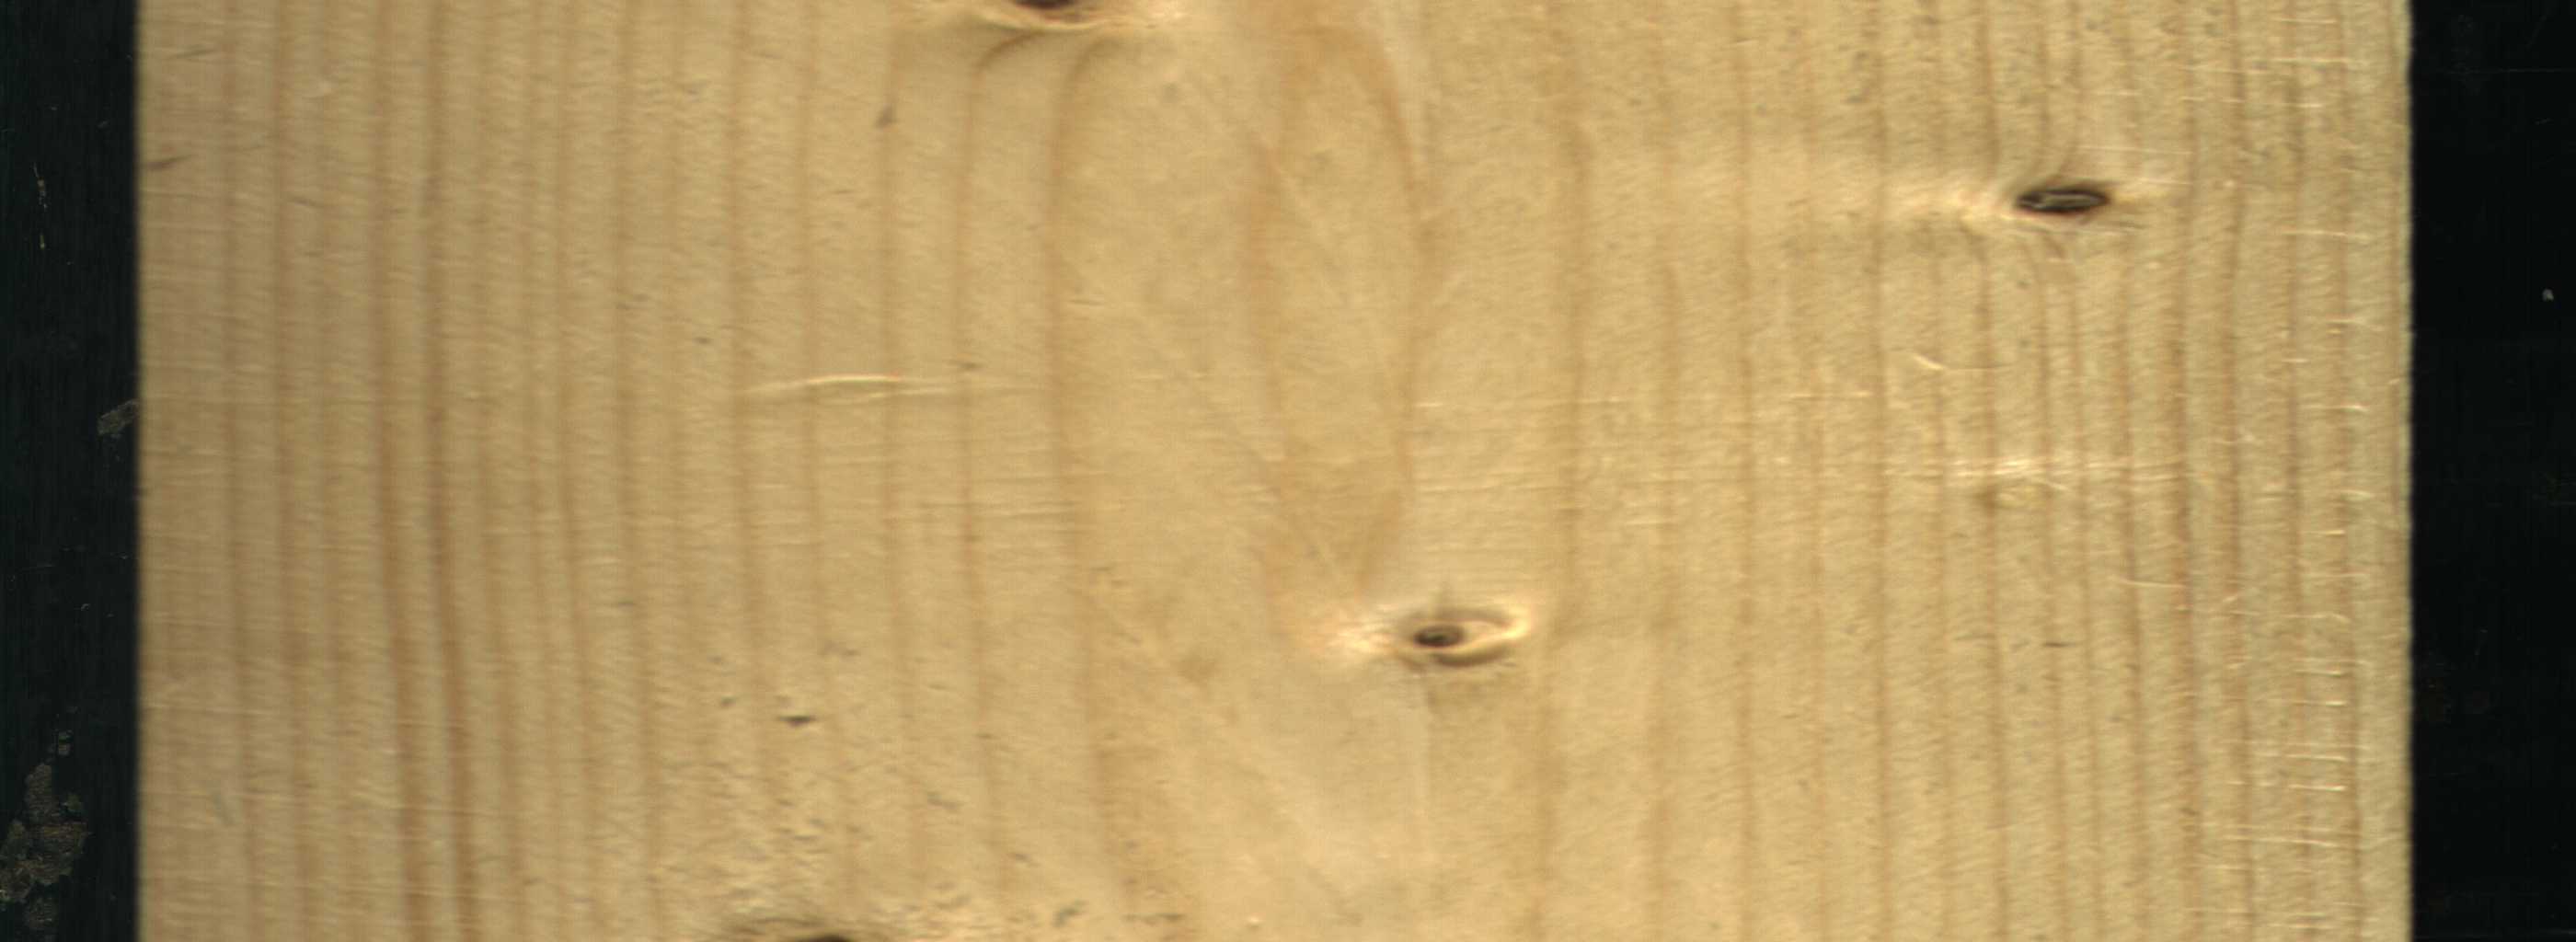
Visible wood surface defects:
Live_Knot
Live_Knot
Live_Knot
Live_Knot